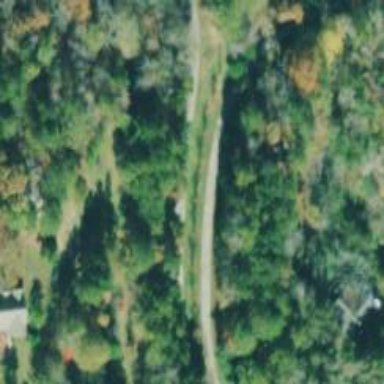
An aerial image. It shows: Driveway leading to service road.